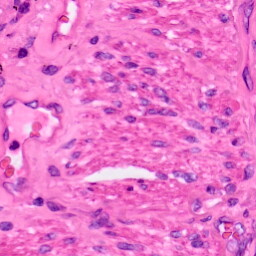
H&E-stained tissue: Lung